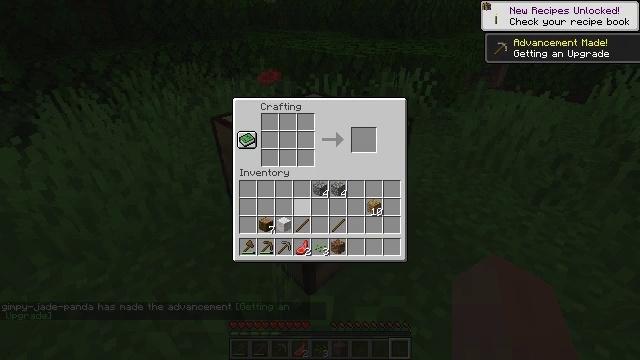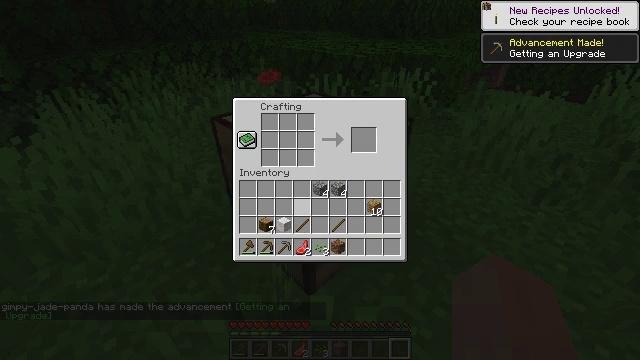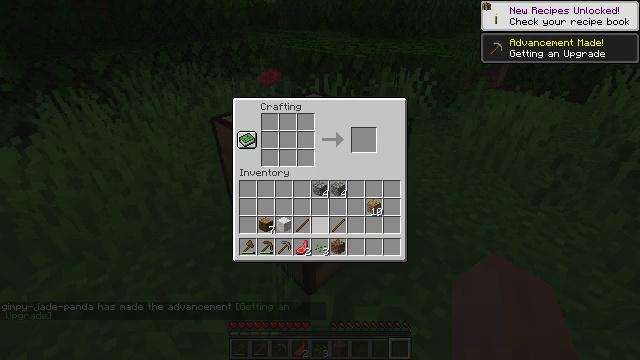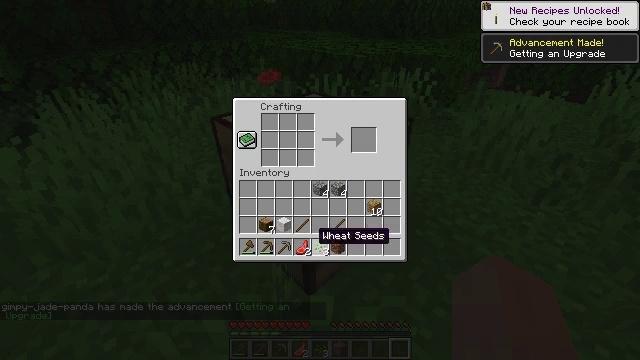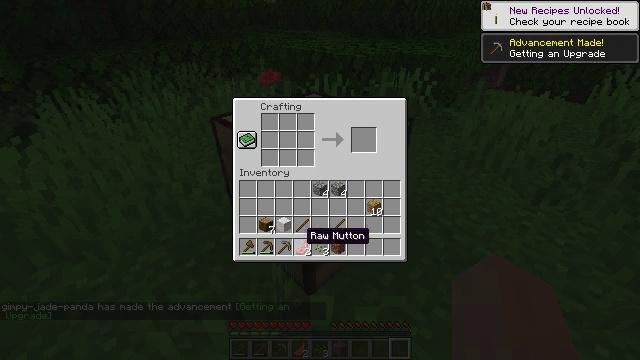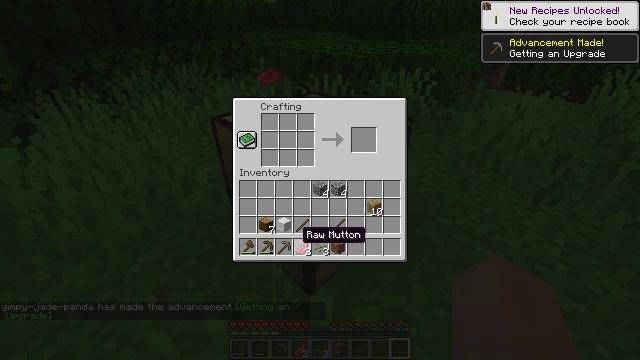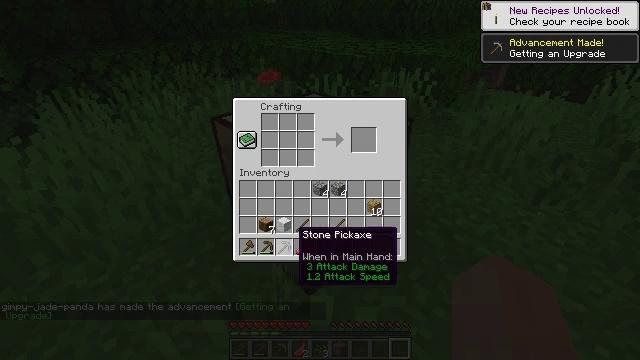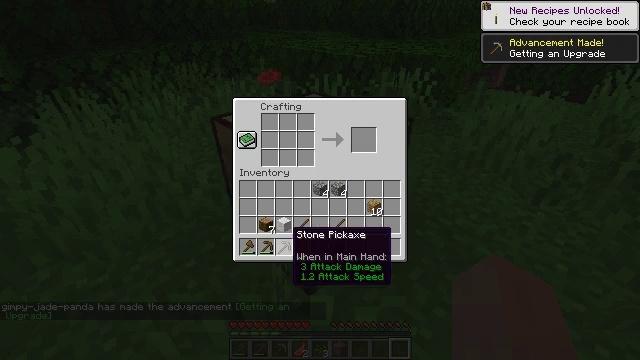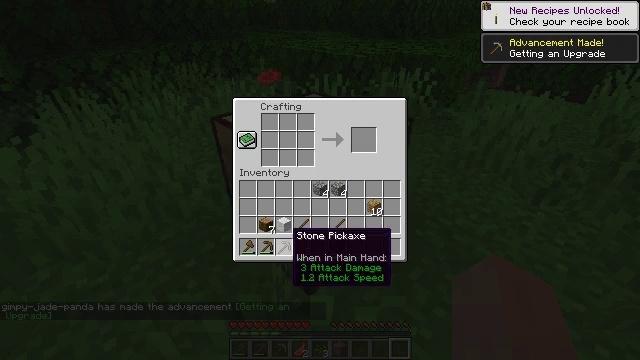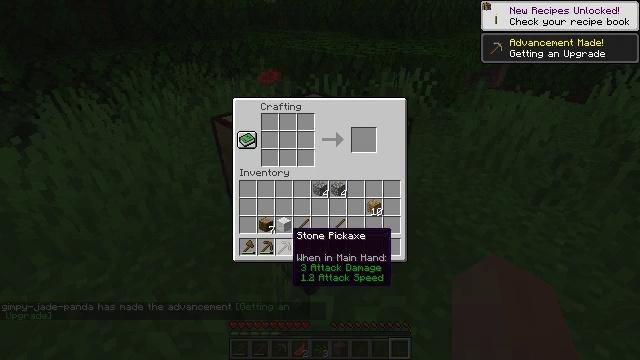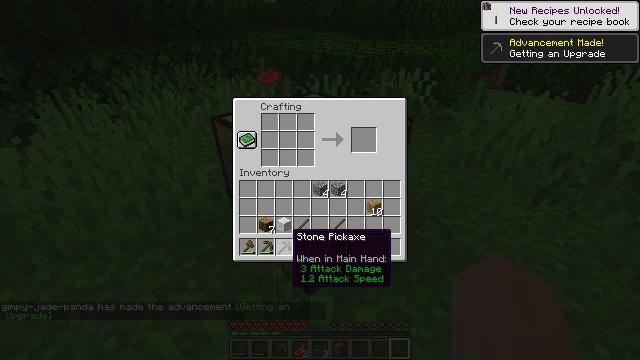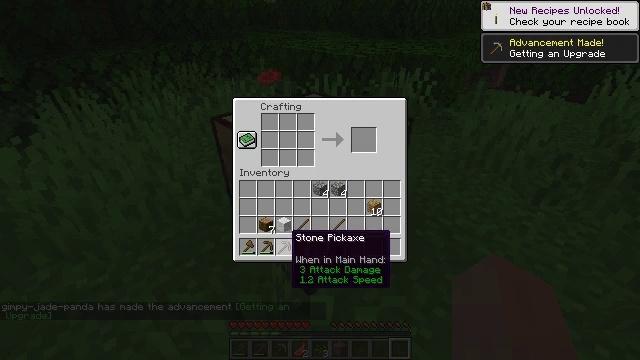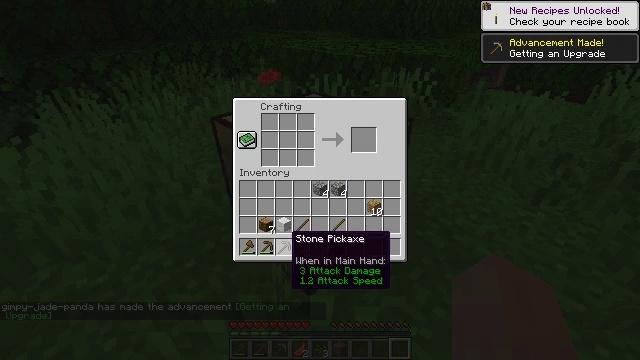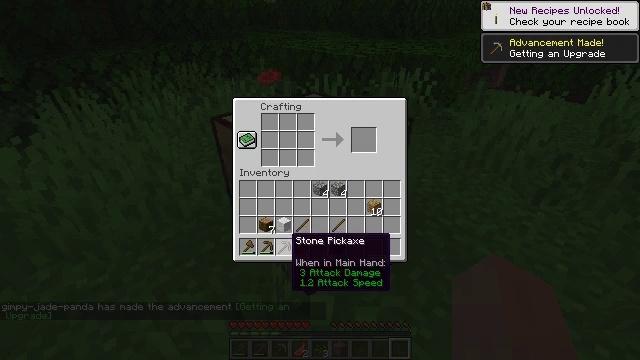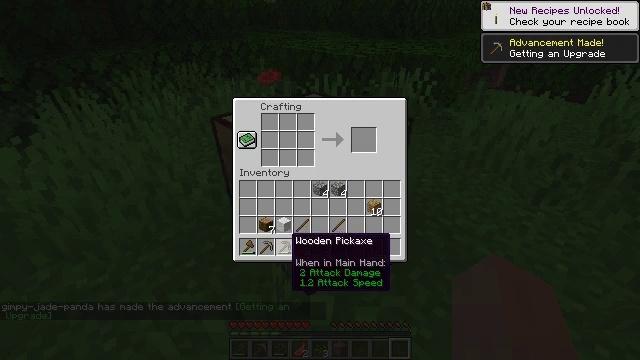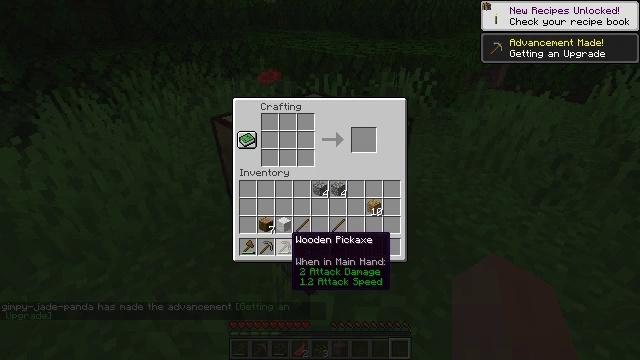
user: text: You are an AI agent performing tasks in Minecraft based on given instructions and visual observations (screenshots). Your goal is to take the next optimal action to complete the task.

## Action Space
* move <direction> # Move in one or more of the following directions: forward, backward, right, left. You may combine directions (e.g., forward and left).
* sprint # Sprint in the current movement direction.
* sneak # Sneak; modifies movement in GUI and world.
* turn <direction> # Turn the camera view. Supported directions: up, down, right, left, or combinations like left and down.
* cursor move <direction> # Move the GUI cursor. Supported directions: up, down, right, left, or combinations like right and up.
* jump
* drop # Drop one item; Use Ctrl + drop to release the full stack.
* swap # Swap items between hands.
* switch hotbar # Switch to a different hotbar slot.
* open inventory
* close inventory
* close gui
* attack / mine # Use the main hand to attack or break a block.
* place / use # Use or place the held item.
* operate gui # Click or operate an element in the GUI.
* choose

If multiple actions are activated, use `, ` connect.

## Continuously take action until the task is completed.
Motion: motion action
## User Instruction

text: Make a stone sword using sticks and cobblestones.
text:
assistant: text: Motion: no_op
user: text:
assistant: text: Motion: cursor move down
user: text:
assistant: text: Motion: cursor move down
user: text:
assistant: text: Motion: cursor move left
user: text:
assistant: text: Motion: no_op
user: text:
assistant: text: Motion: no_op
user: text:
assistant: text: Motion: no_op
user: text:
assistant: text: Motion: no_op
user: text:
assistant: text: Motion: no_op
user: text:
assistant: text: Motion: no_op
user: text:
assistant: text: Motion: no_op
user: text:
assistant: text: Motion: no_op
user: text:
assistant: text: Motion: no_op
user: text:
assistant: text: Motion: switch to hotbar 2
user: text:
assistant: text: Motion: switch to hotbar 2
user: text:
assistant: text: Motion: switch to hotbar 2
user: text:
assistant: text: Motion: no_op
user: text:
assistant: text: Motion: cursor move right
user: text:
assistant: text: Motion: cursor move up
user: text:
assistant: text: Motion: no_op
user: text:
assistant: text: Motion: cursor move up
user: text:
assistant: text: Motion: cursor move right and up
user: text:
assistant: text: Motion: cursor move up
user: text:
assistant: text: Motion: no_op
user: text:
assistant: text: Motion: no_op
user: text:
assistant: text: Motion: no_op
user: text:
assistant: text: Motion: no_op
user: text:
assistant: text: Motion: no_op
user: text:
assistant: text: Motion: operate gui
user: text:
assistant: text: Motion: operate gui